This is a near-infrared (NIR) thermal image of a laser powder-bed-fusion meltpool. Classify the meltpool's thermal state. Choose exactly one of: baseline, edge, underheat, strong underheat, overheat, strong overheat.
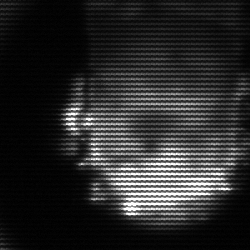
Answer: baseline